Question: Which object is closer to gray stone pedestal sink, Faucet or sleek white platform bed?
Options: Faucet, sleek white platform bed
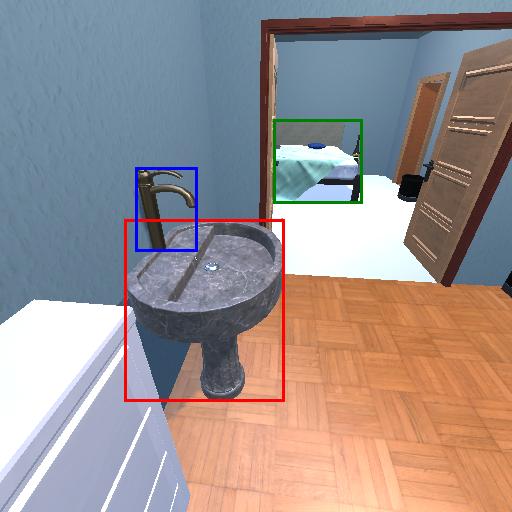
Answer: Faucet